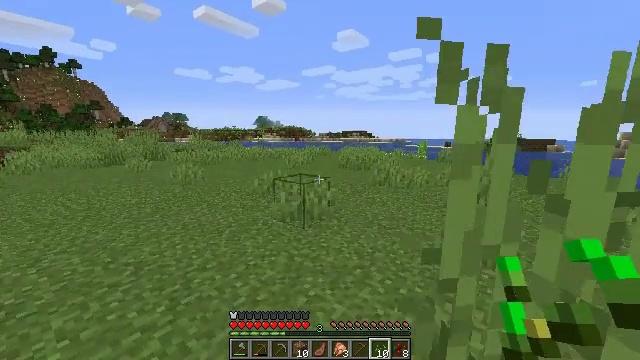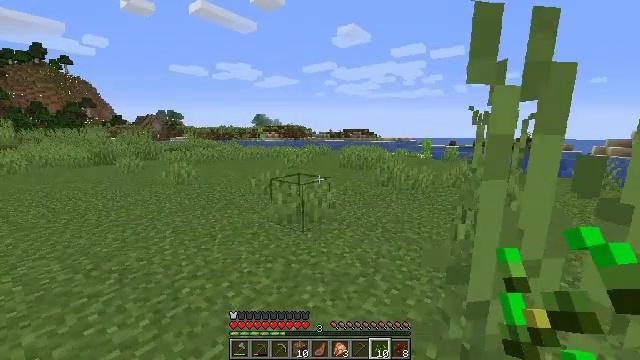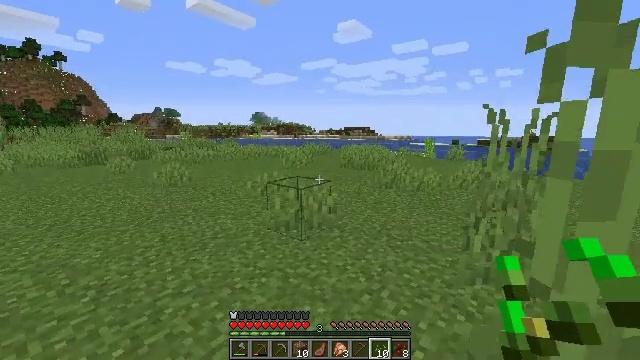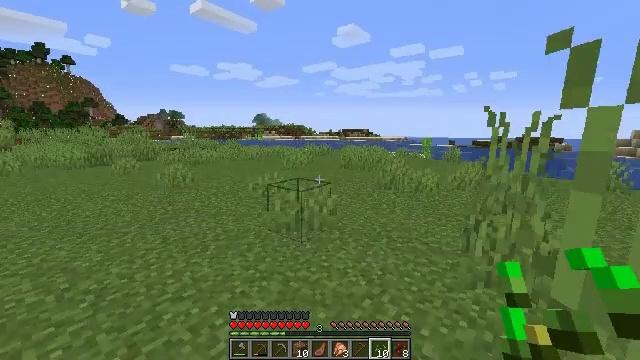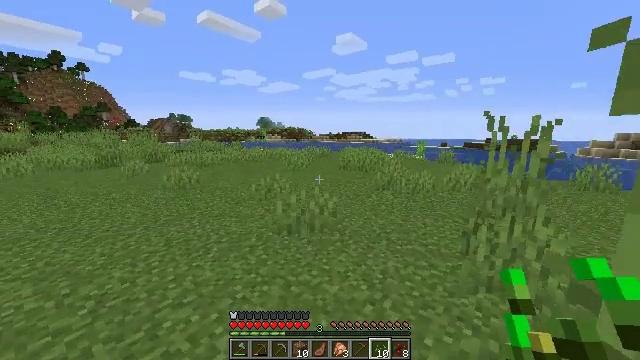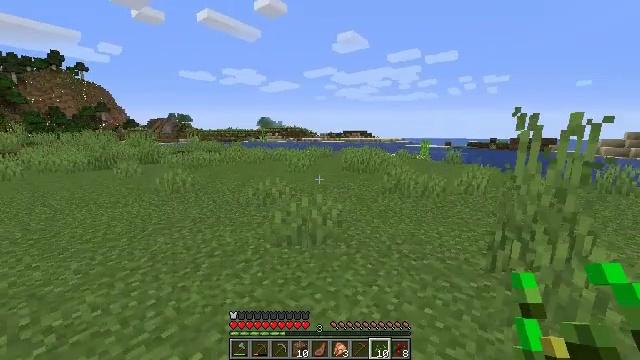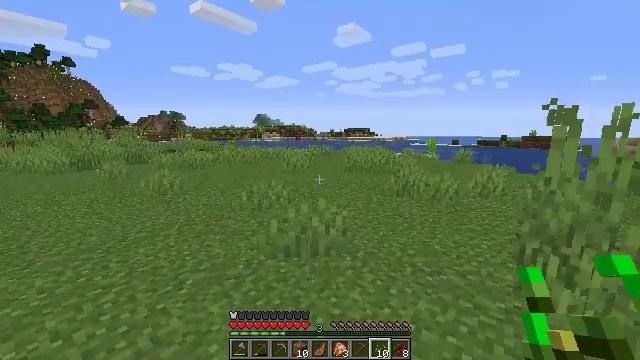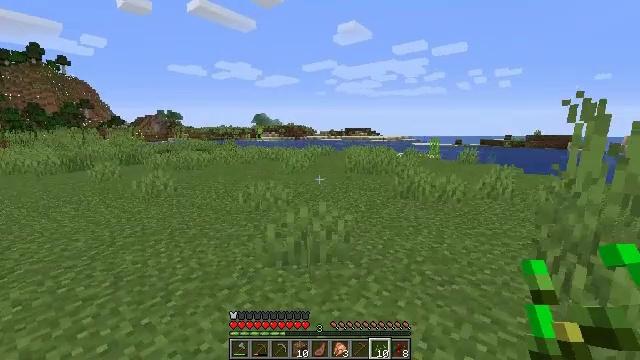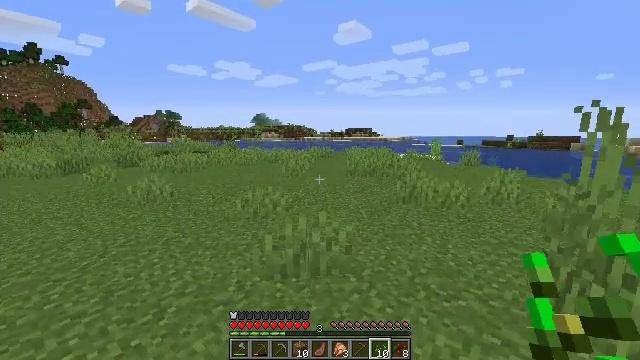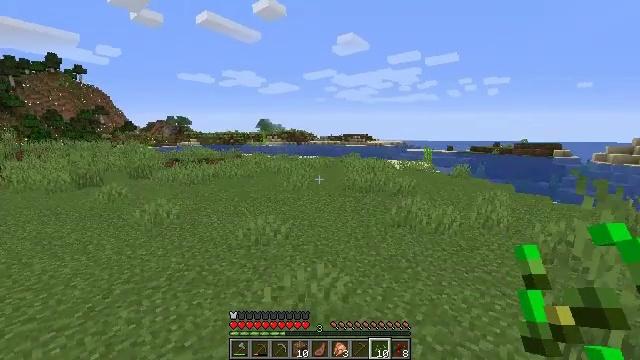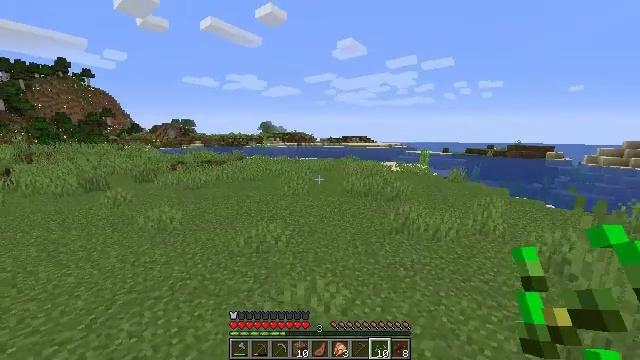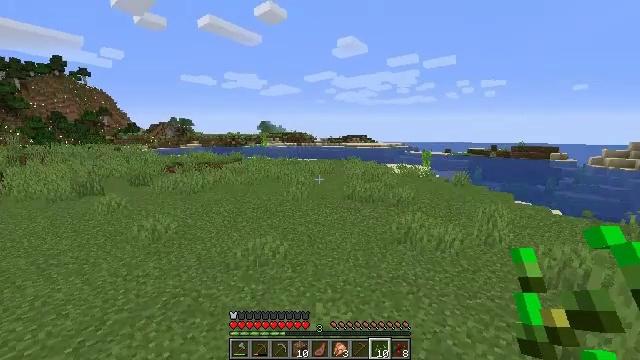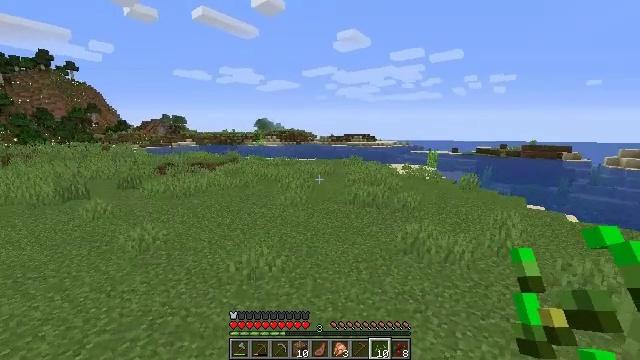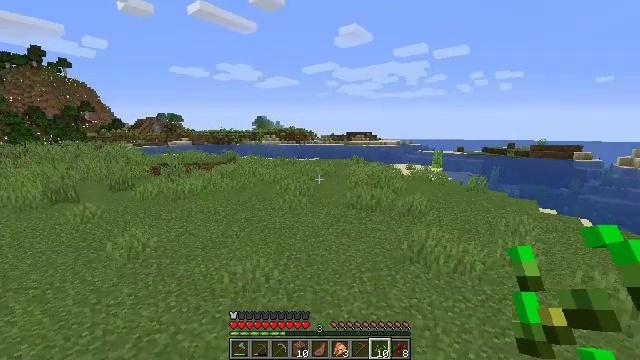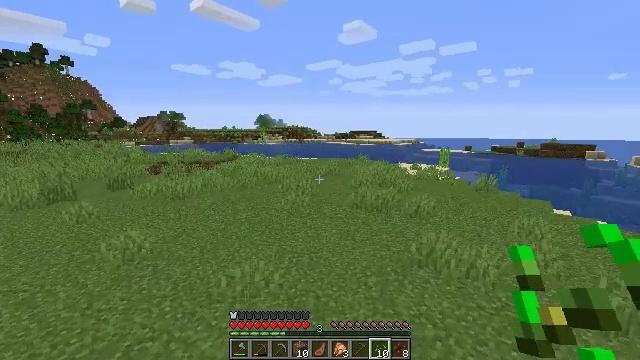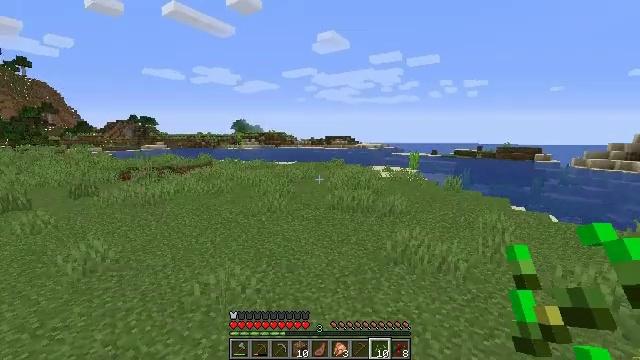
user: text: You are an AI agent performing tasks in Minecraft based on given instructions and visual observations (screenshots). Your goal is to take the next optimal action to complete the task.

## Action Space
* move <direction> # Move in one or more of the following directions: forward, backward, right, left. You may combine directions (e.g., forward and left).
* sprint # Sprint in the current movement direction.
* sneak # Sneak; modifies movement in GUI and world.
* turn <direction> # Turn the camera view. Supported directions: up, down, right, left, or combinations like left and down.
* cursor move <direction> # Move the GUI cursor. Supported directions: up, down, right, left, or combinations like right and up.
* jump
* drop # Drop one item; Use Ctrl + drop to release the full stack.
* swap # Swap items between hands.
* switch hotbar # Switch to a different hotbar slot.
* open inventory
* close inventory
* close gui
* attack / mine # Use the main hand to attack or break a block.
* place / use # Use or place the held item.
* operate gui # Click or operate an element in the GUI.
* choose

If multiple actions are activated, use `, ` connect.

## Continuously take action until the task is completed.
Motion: motion action
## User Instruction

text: Collect carrots by breaking the crop.
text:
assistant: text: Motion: move forward
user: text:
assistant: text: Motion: move forward
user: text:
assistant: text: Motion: move forward
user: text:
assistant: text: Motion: move forward
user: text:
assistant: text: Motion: move forward
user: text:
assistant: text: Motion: move forward
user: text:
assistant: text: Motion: move forward
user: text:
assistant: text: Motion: move forward, jump
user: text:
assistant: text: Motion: move forward, jump
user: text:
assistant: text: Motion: move forward, jump
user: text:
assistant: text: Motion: move forward, jump
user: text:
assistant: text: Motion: move forward, jump
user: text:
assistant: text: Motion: move forward
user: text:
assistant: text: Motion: move forward
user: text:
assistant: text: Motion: move forward, turn right
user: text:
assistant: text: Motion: move forward, turn right and down
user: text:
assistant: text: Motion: move forward, turn right
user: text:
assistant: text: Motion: turn right
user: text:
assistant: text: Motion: turn right
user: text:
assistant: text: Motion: turn right
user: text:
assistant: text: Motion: no_op
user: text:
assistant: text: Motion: no_op
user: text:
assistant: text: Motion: turn right
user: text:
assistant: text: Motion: move forward, turn right
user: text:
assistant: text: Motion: move forward, turn right and down
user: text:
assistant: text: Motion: move forward
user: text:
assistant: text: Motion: no_op
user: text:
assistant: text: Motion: move forward
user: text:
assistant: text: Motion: move forward
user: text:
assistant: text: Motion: move forward